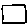
Label: square